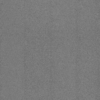
Label: dusty